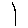
Label: line